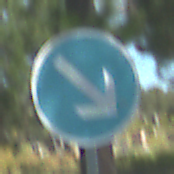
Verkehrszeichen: VorgeschriebeneVorbeifahrtRechts
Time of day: Midday
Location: Outdoor (Special)
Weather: PartlyCloudy
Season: NotSpecified
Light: Natural